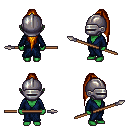
a pixel art fantasy rpg character, female body template, orc, green skin, blue robe, magenta pants, dark blonde extra-long topknot hairstyle, metal helm, spear, four views (front, back, left, right), 2x2 character sprite sheet, small pixel art, hard edges, no anti-aliasing